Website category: university
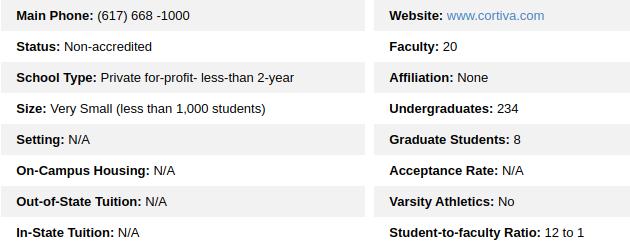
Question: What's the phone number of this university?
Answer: (617) 668 -1000

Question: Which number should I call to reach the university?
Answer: (617) 668 -1000

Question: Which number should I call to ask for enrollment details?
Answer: (617) 668 -1000

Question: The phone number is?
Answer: (617) 668 -1000

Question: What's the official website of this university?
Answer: www.cortiva.com

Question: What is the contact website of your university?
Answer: www.cortiva.com

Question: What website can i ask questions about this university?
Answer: www.cortiva.com

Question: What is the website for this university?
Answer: www.cortiva.com

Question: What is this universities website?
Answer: www.cortiva.com

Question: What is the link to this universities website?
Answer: www.cortiva.com

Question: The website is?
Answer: www.cortiva.com

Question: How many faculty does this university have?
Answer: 20

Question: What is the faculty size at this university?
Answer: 20

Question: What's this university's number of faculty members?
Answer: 20

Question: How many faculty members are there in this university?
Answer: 20

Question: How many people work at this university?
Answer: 20

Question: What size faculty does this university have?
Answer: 20

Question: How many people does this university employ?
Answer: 20

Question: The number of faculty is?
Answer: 20

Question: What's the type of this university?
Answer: Private for-profit- less-than 2-year

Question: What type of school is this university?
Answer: Private for-profit- less-than 2-year

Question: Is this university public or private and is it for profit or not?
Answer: Private for-profit- less-than 2-year

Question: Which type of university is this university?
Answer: Private for-profit- less-than 2-year

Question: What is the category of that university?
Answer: Private for-profit- less-than 2-year

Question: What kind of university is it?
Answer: Private for-profit- less-than 2-year

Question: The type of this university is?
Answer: Private for-profit- less-than 2-year

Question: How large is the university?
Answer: Very Small (less than 1,000 students)

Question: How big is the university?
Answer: Very Small (less than 1,000 students)

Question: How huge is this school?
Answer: Very Small (less than 1,000 students)

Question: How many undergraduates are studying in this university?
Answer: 234

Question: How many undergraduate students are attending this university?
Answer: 234

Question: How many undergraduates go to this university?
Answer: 234

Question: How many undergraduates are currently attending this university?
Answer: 234

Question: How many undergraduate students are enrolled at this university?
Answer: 234

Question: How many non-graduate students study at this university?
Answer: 234

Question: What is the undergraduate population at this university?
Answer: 234

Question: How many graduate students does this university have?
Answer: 8

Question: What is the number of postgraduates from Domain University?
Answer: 8

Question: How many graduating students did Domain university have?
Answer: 8

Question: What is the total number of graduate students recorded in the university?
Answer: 8

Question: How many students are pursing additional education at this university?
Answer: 8

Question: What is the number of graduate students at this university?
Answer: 8

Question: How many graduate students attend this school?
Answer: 8

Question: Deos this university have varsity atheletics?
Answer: No

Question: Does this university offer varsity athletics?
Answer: No

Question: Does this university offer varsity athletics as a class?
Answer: No

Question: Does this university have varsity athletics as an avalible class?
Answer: No

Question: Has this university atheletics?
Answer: No

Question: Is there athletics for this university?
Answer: No

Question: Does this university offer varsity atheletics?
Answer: No

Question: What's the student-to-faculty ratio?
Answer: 12 to 1

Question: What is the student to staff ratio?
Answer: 12 to 1

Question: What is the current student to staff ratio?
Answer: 12 to 1

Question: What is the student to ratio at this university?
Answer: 12 to 1

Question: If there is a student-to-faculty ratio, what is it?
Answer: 12 to 1

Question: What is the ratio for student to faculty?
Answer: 12 to 1

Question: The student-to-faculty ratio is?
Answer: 12 to 1